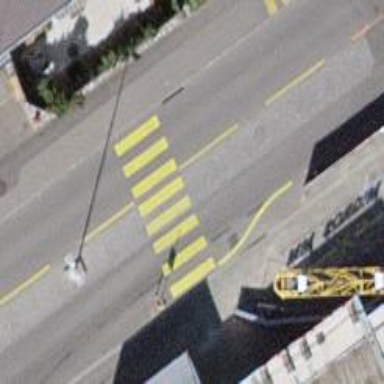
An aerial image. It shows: Uncontrolled zebra crossing with central island.